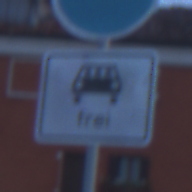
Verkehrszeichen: MehrfachbesetzePersonenkraftwagenFrei
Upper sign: Busssonderstreifen
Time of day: Dawn
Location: Outdoor (Urban)
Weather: PartlyCloudy
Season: NotSpecified
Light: Natural